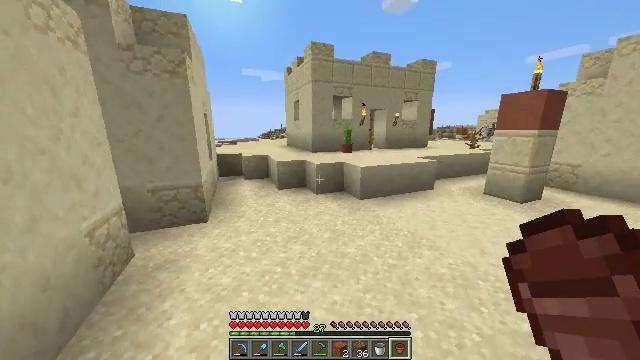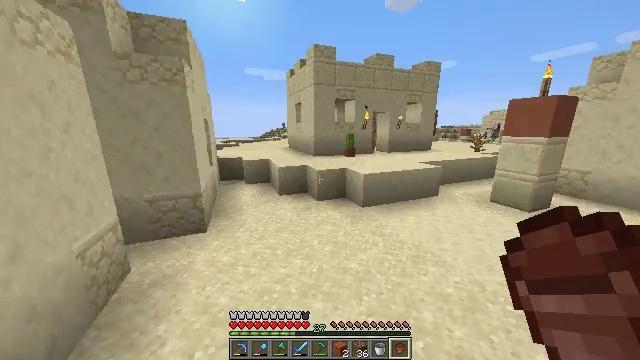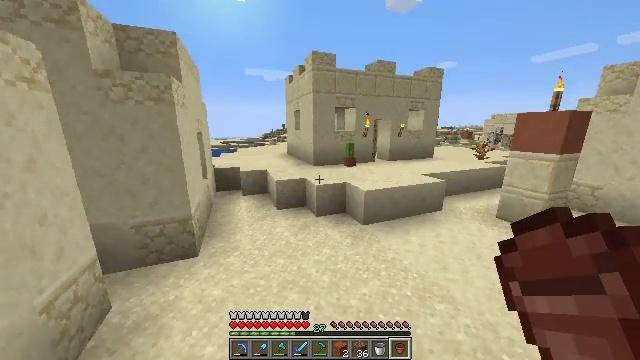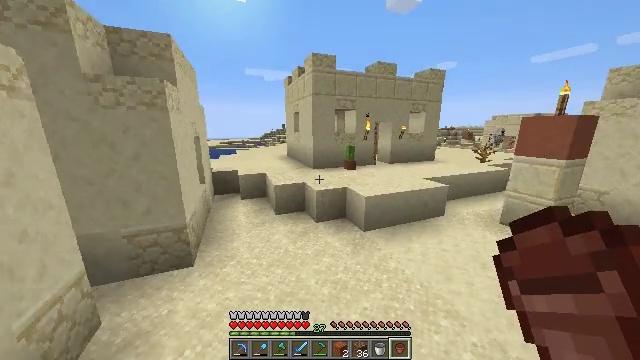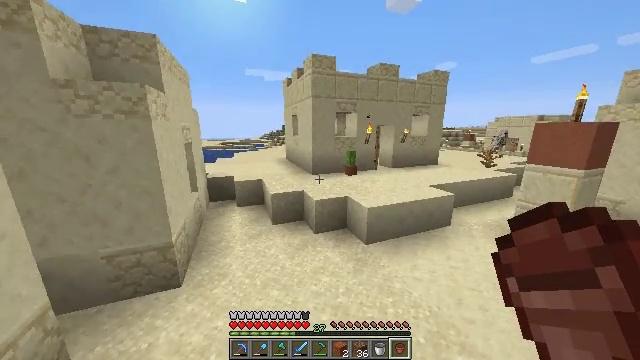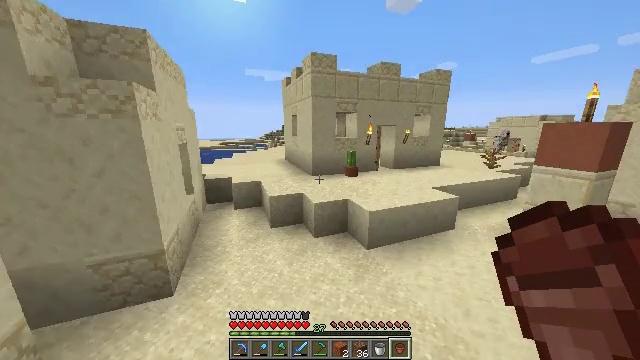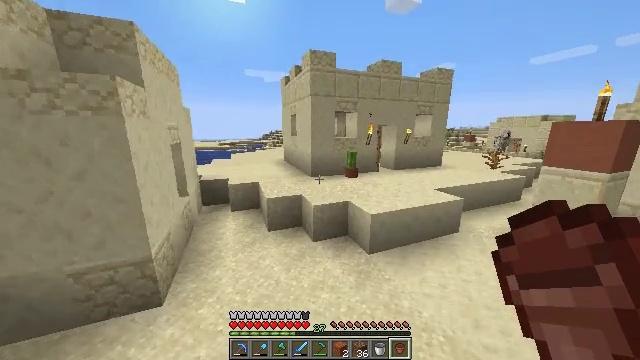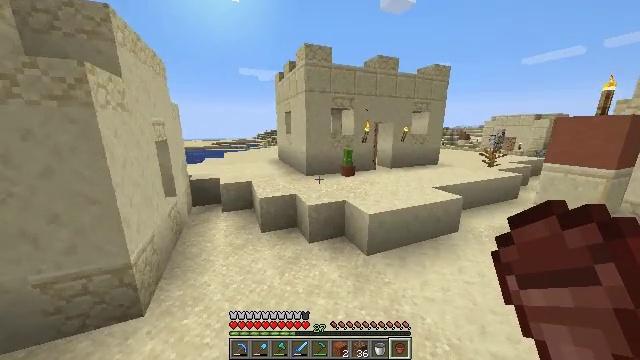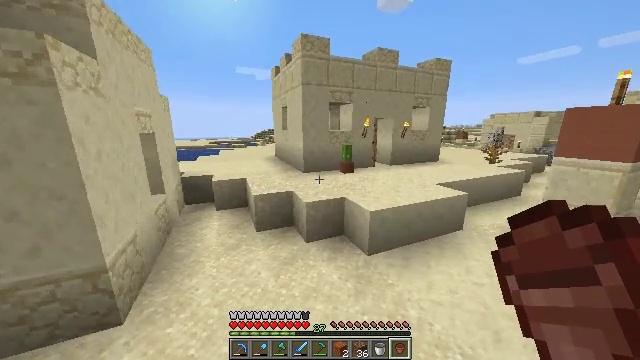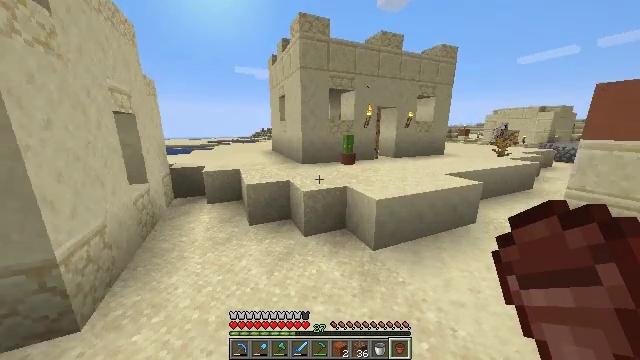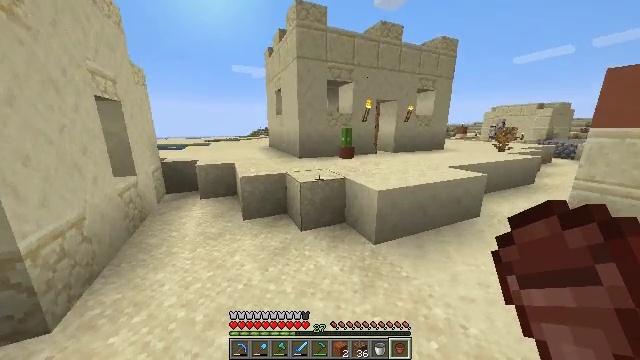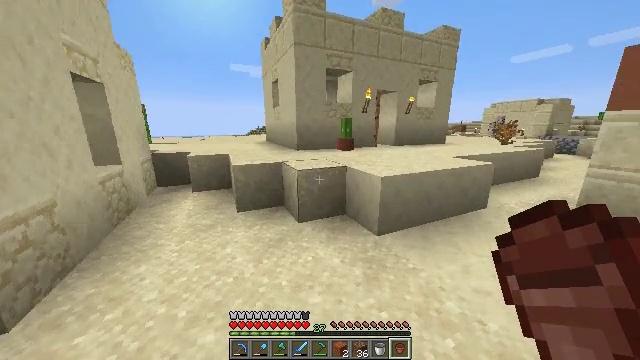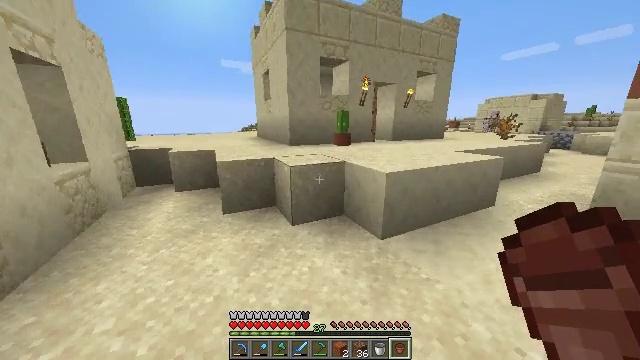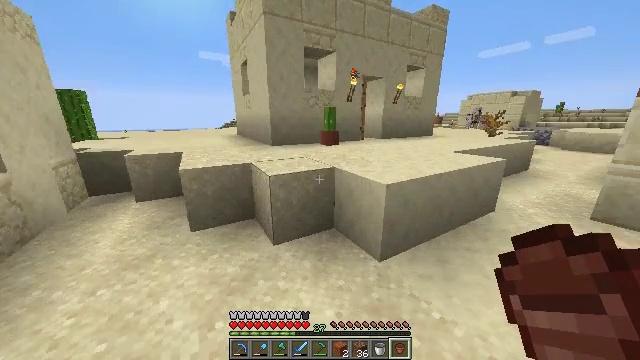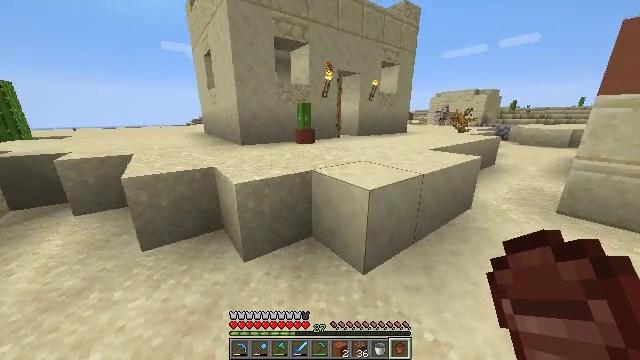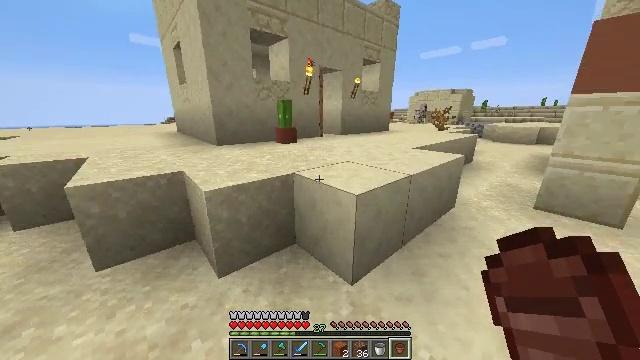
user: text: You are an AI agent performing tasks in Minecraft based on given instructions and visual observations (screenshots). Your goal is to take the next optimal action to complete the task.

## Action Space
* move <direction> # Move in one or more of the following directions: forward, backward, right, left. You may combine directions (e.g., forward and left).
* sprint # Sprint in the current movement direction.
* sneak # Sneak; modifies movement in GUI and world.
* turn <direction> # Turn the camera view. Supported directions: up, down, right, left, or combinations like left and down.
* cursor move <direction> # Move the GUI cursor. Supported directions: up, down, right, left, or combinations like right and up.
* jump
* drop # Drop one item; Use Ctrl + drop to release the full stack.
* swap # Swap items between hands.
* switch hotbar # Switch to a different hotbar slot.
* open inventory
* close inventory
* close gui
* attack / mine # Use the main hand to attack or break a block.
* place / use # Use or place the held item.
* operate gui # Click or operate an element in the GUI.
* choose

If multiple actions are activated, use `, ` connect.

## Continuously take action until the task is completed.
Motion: motion action
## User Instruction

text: Drop a cactus.
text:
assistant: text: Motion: move forward, sprint, jump
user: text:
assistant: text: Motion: move forward, sprint, jump
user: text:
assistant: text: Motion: move forward, sprint, jump
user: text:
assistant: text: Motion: move forward, sprint, jump
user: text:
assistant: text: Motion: move forward, sprint, jump
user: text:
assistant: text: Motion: move forward, sprint, jump
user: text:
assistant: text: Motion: move forward, sprint, turn right, jump
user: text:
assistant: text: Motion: move forward, sprint
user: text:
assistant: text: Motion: move forward, sprint
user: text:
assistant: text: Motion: move forward, sprint
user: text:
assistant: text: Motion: move forward, sprint
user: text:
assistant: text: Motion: move forward, sprint, turn right
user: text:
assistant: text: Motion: move forward, sprint, turn right
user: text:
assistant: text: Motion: move forward, sprint, turn right
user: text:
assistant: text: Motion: move forward, sprint, turn right
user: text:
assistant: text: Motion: move forward, sprint, jump
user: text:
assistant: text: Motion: move forward, sprint, jump
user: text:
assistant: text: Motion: move forward, sprint, jump
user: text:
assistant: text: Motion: move forward, sprint, jump
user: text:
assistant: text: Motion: move forward, sprint, jump
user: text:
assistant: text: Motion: move forward, sprint, jump
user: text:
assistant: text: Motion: move forward, sprint, turn right
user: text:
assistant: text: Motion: move forward, sprint, turn right
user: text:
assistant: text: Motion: move forward, sprint, turn right
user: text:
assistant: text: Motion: move forward, sprint, turn right
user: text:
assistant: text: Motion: move forward, sprint, turn right
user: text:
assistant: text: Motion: move forward and move right, sprint
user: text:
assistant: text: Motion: move forward and move right, sprint
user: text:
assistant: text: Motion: move forward and move right, sprint
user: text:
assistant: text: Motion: move forward and move right, sprint